Field crop: tomato
Growth stage: 1
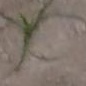
Species: cyperus